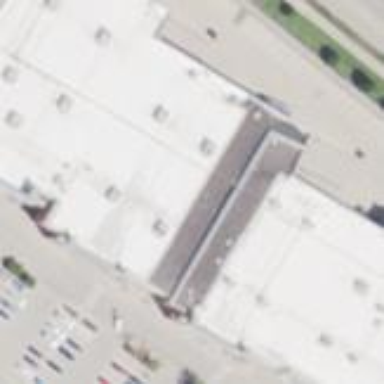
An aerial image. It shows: Building.